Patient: sex M, age 46
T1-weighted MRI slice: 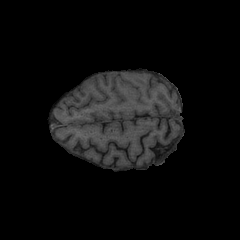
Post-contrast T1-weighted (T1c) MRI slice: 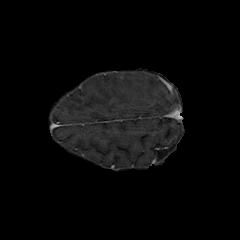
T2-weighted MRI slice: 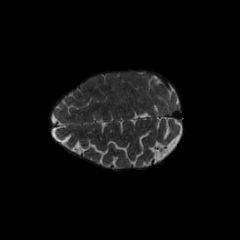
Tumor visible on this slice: no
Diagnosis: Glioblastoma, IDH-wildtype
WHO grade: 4